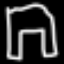
Label: pants